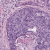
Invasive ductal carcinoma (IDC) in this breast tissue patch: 1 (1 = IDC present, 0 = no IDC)